Interaction volume radius: 5 \u00c5
Interaction volume height: 30 \u00c5
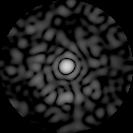
Disorder parameter: 0.843